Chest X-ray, PA view. Patient: 59 years old, sex M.
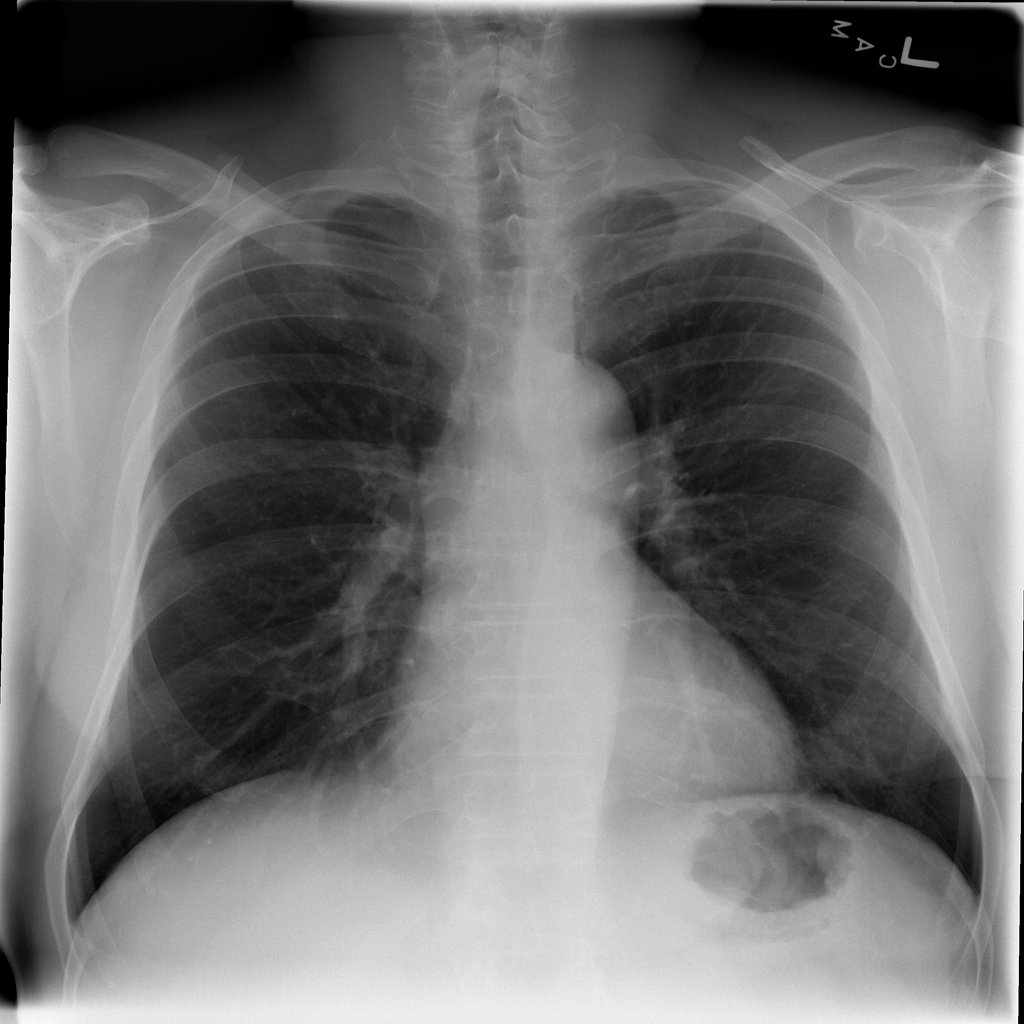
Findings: No Finding